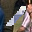
Label: 1